Question: Check my config below.
'''
android {
signingConfigs {
config {
keyAlias 'xxx'
keyPassword 'xxx'
storeFile file('/home/xxx/AndroidStudioProjects/key/key.jks')
storePassword 'xxx'
}
}
compileSdkVersion 25
buildToolsVersion "25.0.2"
defaultConfig {
applicationId "app.examinations.com"
minSdkVersion 15
targetSdkVersion 25
versionCode 1
versionName "1.0"
testInstrumentationRunner "android.support.test.runner.AndroidJUnitRunner"
vectorDrawables {
useSupportLibrary = true
}
}
buildTypes {
release {
minifyEnabled true
shrinkResources true
proguardFiles getDefaultProguardFile('proguard-android-optimize.txt'), 'proguard-rules.pro'
debuggable false
signingConfig signingConfigs.config
}
debug {
signingConfig signingConfigs.config
}
}
}
repositories {
maven { url "https://jitpack.io" }
}
dependencies {
compile fileTree(include: ['*.jar'], dir: 'libs')
androidTestCompile('com.android.support.test.espresso:espresso-core:2.2.2', {
exclude group: 'com.android.support'
})
compile 'com.android.support:appcompat-v7:25.3.1'
//Gson Dependency
compile 'com.google.code.gson:gson:2.8.0'
//Design Layout
compile 'com.android.support:design:25.3.1'
//chart
compile 'com.diogobernardino:williamchart:2.5.0'
//view
compile 'com.android.support:recyclerview-v7:25.3.1'
compile 'com.android.support:cardview-v7:25.3.1'
//fab
compile 'com.github.clans:fab:1.6.4'
//expandable view
compile 'com.github.aakira:expandable-layout:1.6.0@aar'
//tables
compile 'de.codecrafters.tableview:tableview:2.6.0'
//Circular ImageView
compile 'com.mikhaellopez:circularimageview:3.0.2'
//Download Images with Picasso
compile 'com.squareup.picasso:picasso:2.5.2'
//Google Services
compile 'com.google.firebase:firebase-messaging:11.0.2'
compile 'com.google.android.gms:play-services-auth:11.0.2'
compile 'com.google.firebase:firebase-core:11.0.2'
//Crop Image
compile 'com.github.yalantis:ucrop:2.2.1'
//Pdf Viewer
compile 'com.github.barteksc:android-pdf-viewer:2.7.0-beta'
//Fab reveal layout
compile 'konifar:fab-transformation:1.0.0'
testCompile 'junit:junit:4.12'
}
apply plugin: 'com.google.gms.google-services'
'''
I have used proguard and resource shrinking it is still 25mb (approx).
Here is the config
'''
-keepattributes SourceFile,LineNumberTable
-keep class com.parse.*{ *; }
-dontwarn com.parse.**
-dontwarn okio.**
-dontwarn com.squareup.picasso.**
-keepclasseswithmembernames class * {
native <methods>;
}
-assumenosideeffects class android.util.Log { *; }
'''
Check this

1) Is this lib folder contains all my libraries? And why it is too big?
2) Is there any way to use only the class I use from a library using proguard? Or should I optimise the size by using less libraries?
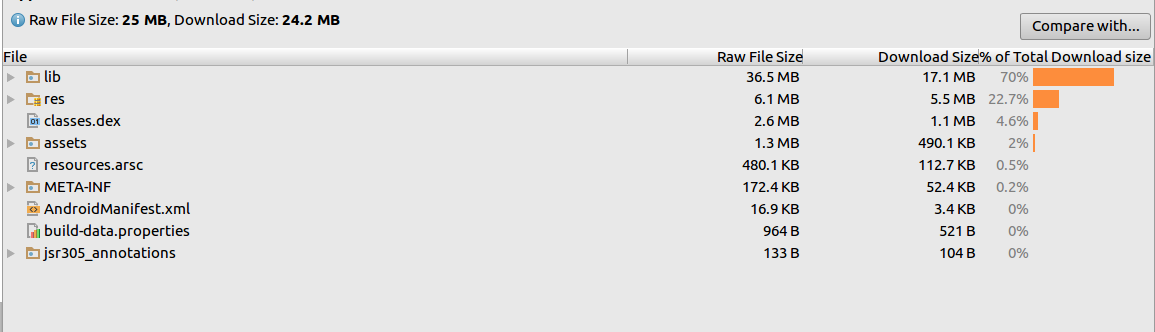
Answer: Your problem is you are using many libraries, The worst of which being:
'''
"com.github.barteksc:android-pdf-viewer:2.7.0-beta"
'''
Libraries like this will be very hard to shrink and whilst there are many ways in other answers on how to reduce the APK size, this library is the main one you are looking for.